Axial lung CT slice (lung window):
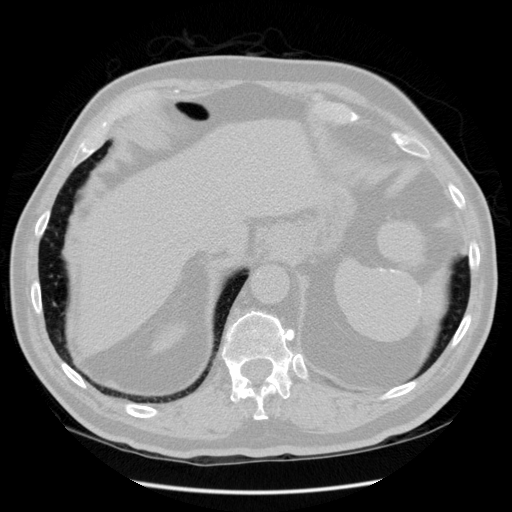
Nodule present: no